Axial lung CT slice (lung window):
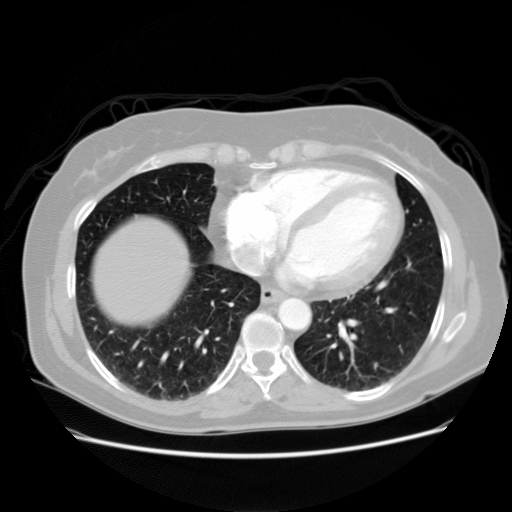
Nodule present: no